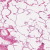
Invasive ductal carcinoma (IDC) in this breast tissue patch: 0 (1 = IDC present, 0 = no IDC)